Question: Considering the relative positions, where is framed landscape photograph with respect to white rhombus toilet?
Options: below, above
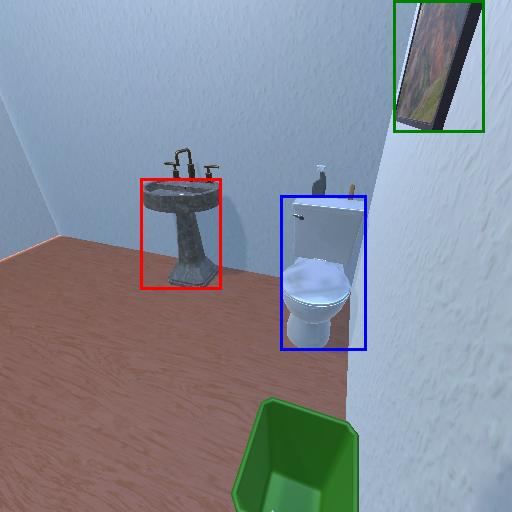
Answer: below